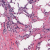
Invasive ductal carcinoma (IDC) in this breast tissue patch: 1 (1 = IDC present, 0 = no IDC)